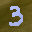
Label: 3